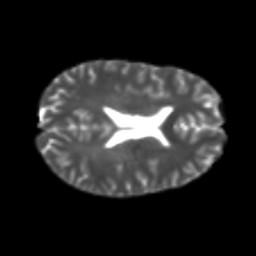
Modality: T2w
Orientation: axial
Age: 21
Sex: female
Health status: healthy
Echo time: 0.074 s